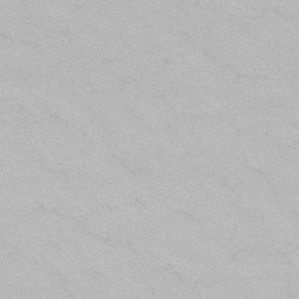
Label: frost